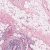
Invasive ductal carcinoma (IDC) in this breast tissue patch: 1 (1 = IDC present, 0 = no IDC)